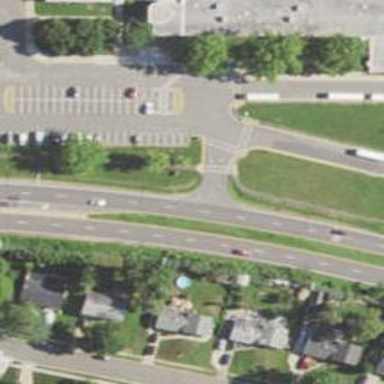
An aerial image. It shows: Uncontrolled road crossing with lines marking the way.